Question: i have a one arraylist in this textview is fixed with country name but images is not fixed it is 10,50,100 but first country name is display than all images which is created dyanmic imageview so is this possible with listview and this country name and images morethan 1 how to do with this listview i have done this with tablelayout but i have no idea about tablelayout lazy loading all lazy loading is for listview not for tablelayout so i want to ask is this possible in listview like tablelayout so i can dothis thanks in advace
HERE YOU CAN SEE IMAGE SO U CAN BETTER UNDERSTAND

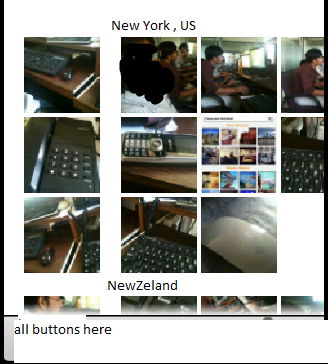
Answer: As per the comments above:
1. The link to the GridView Layout: http://pastebin.com/DXfut3eM
2. The link to the custom GridView items: http://pastebin.com/57fC9uuk
3. The link to the Main Activity: http://pastebin.com/bft4uuRT
4. The link to the Adapter used as per Fedor's Lazy Load example: http://pastebin.com/dkP0NWju
Please note that I am not including links to the other files which are common to Fedor's example. They are pretty much the same with minor changes to suit my requirements. Use the stock files from his github and this will work exactly the same as mine.
Hope this helps and good luck.